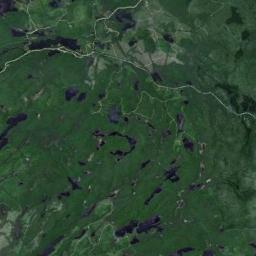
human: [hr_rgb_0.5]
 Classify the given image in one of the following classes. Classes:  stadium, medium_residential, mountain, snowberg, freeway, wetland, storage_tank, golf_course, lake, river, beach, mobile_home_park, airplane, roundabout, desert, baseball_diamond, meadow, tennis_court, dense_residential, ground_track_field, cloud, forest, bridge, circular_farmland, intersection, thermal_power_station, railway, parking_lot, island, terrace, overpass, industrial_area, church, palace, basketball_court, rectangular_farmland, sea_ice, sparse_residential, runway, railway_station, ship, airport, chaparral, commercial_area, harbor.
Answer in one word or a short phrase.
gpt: wetland